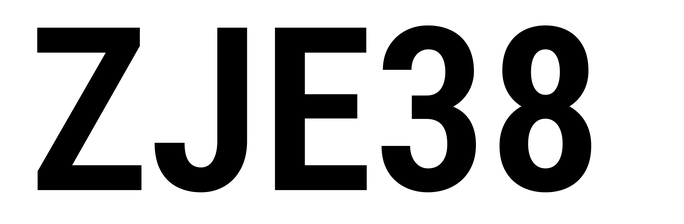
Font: Roboto_Condensed_SemiBold